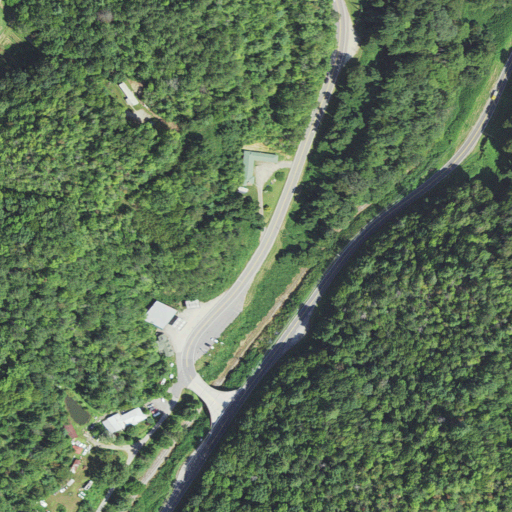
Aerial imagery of gap in North Carolina named Red Marble Gap containing mixed forest, open development, evergreen forest, deciduous forest, medium intensity development, low intensity development, shrub, high intensity development, and pasture